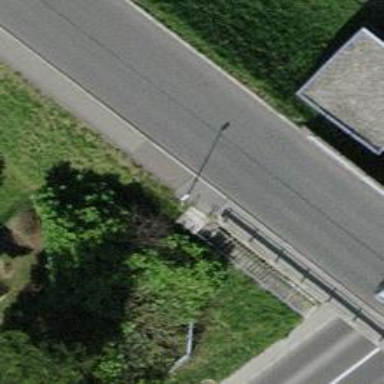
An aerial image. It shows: Set of steps on the road.